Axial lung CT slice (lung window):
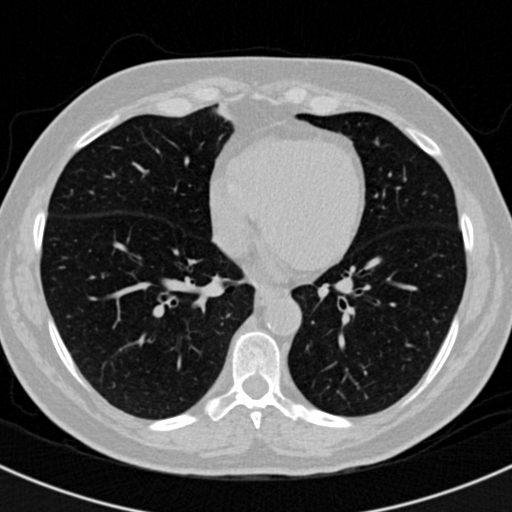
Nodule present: no